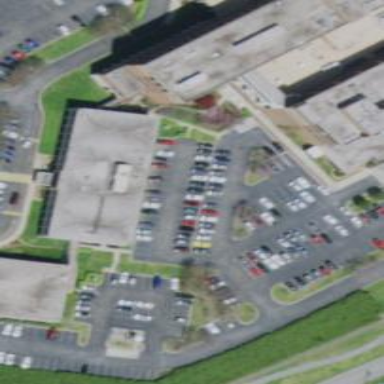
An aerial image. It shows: Parking area with surface.